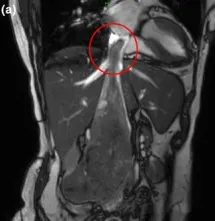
Coronal views of cine MRI before surgery showing the. Tumor apex.
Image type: radiology (mri)